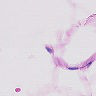
Metastatic tissue present: no